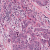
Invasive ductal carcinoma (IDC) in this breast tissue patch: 0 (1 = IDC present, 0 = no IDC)